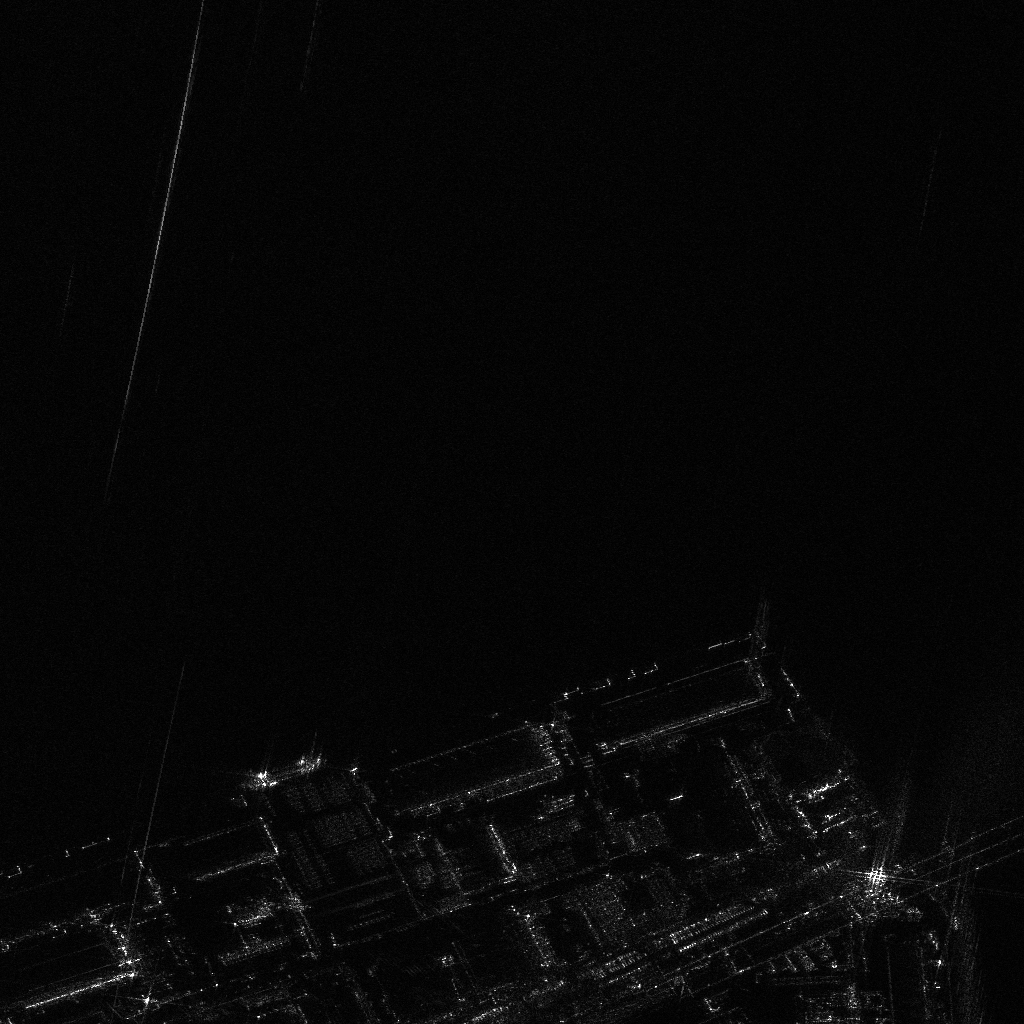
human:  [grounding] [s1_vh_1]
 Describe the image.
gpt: In the satellite image, there is  <ref>1 large container </ref> <box>[[25, 70, 27, 80, 73]]</box> located at bottom left.